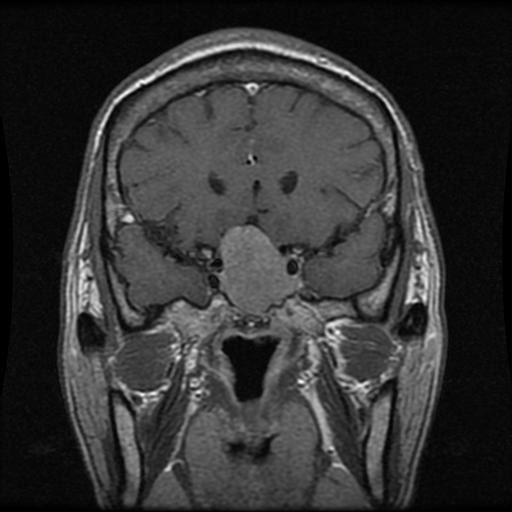
Label: pituitary